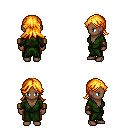
a pixel art fantasy rpg character, female body template, human, dark skin, green robe, red pants, light blonde loose hair, leather bracers, four views (front, back, left, right), 2x2 character sprite sheet, small pixel art, hard edges, no anti-aliasing